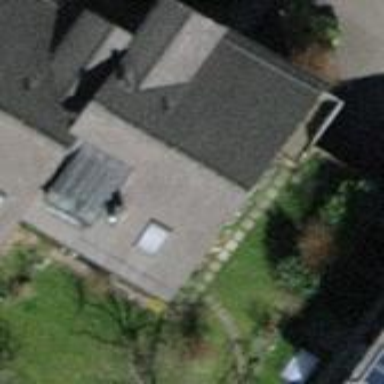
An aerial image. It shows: House with pitched roof.